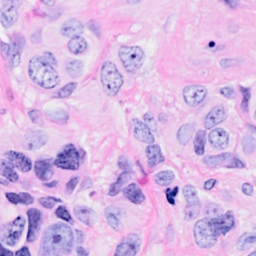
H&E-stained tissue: Breast